Aerial crown-view tile of a tropical tree (Barro Colorado Island, Panama), acquired 20250616:
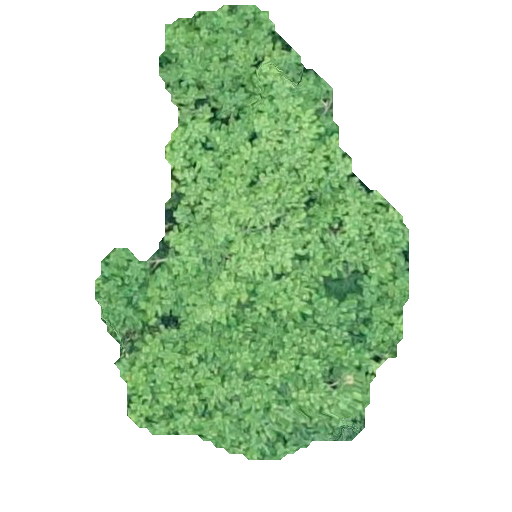
Species: Zanthoxylum ekmanii
GBIF accepted scientific name: Zanthoxylum ekmanii
Crown area: 135.783 m²